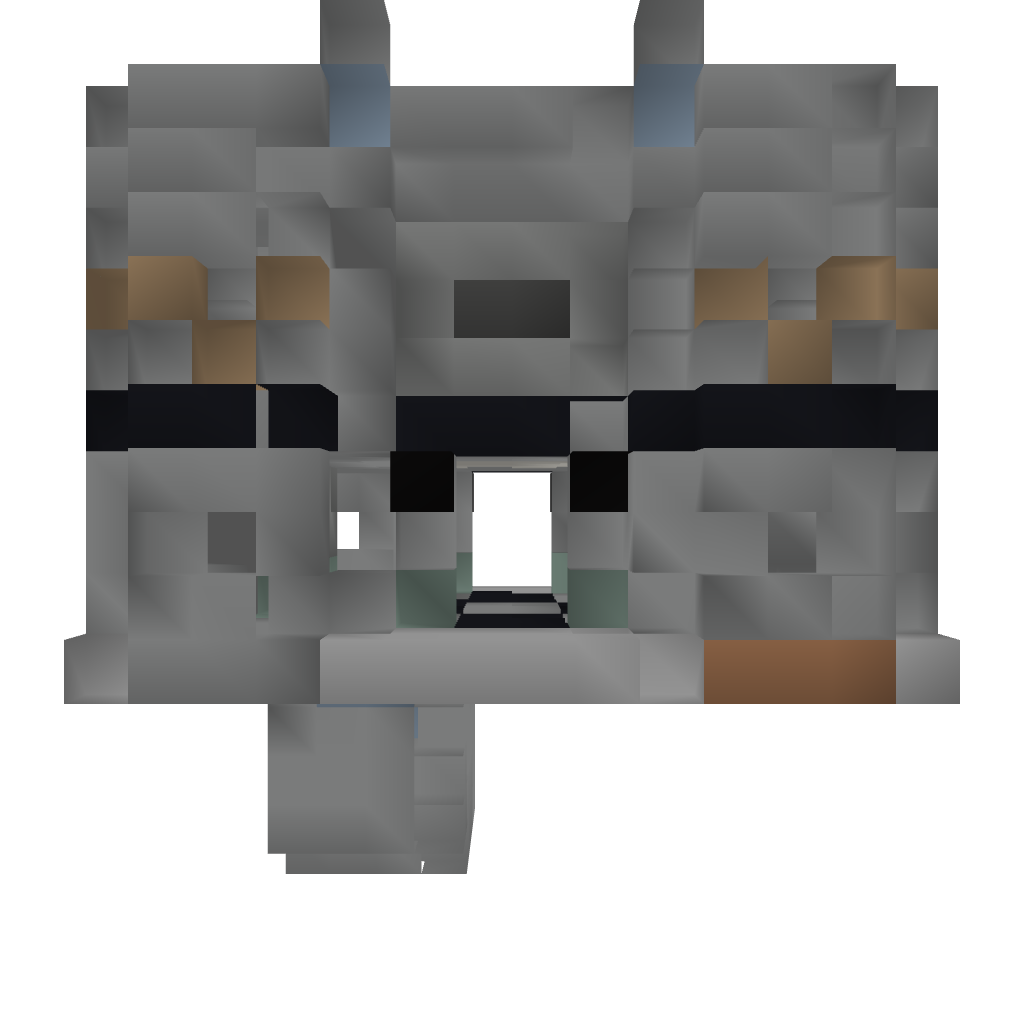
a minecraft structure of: PvP Tower [Black]